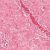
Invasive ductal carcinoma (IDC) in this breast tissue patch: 0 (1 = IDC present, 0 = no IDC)